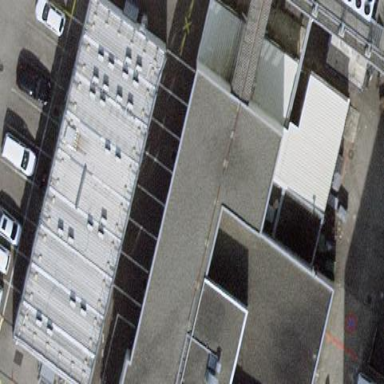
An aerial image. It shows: University building with flat roof.